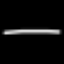
Label: line